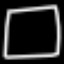
Label: square